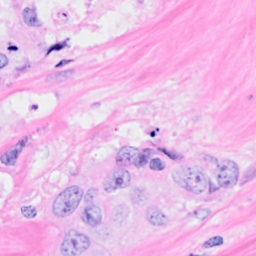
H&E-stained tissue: Breast